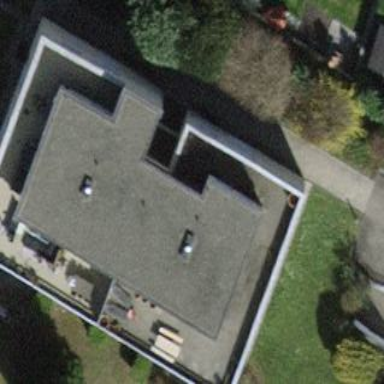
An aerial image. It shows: Building with flat roof.